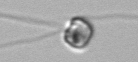
Label: flagellate_morphotype1